Field crop: maize
Growth stage: 2
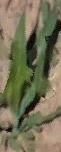
Species: maize